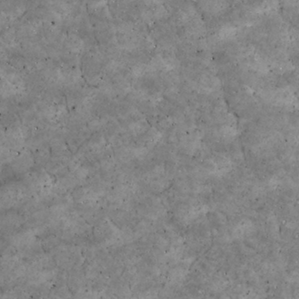
Label: non_frost